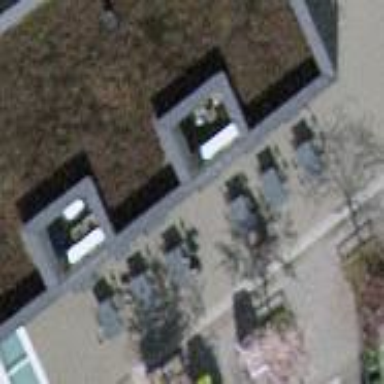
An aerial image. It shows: Terrace with outdoor seating protected by awning for weather protection.